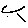
Label: zigzag